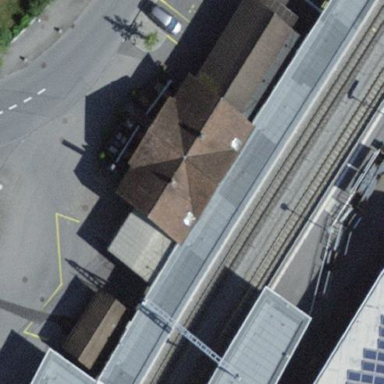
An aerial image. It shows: Train station building.